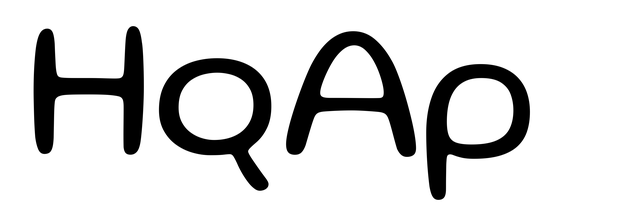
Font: Gluten_Light